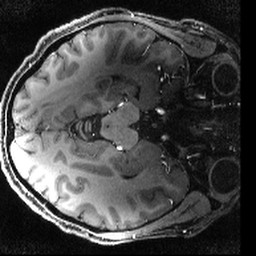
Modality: T1w
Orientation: axial
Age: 25
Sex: female
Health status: healthy
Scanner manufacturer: siemens
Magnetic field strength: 9.4 T
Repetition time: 3.8 s
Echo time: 0.0025 s